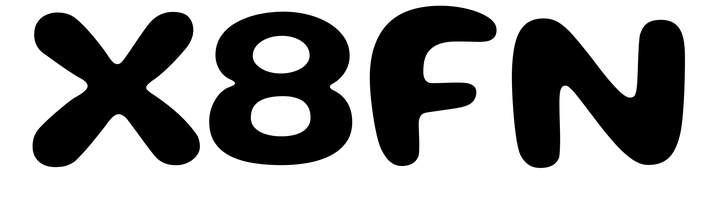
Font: Gluten_SemiBold